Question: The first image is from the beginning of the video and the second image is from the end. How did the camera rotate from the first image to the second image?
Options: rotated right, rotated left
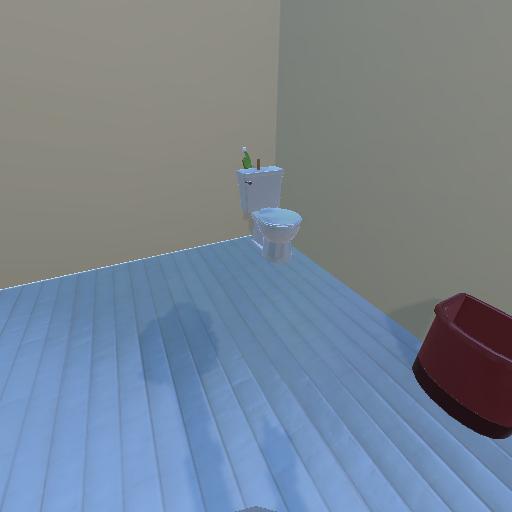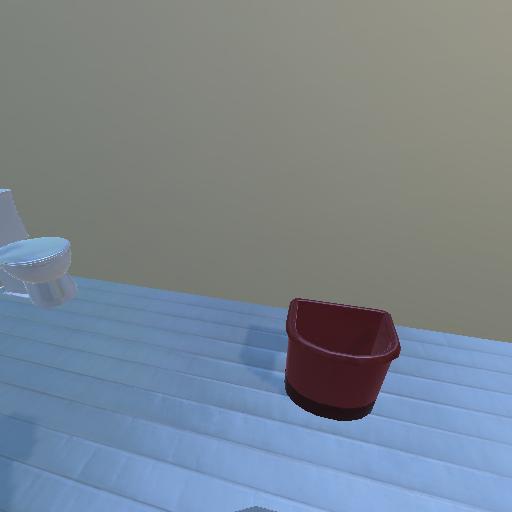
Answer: rotated right